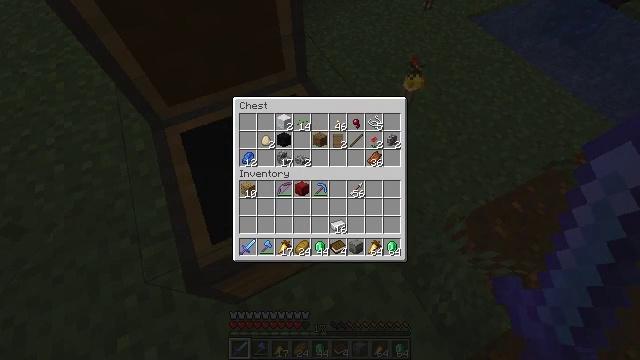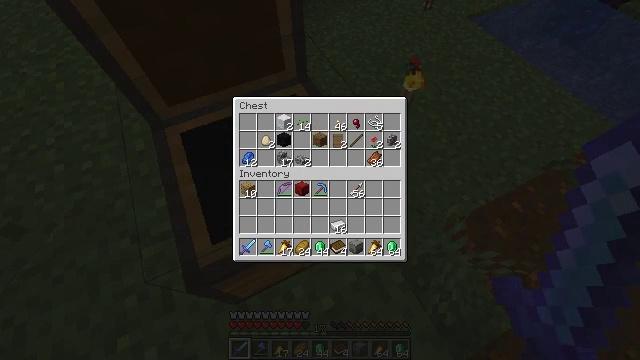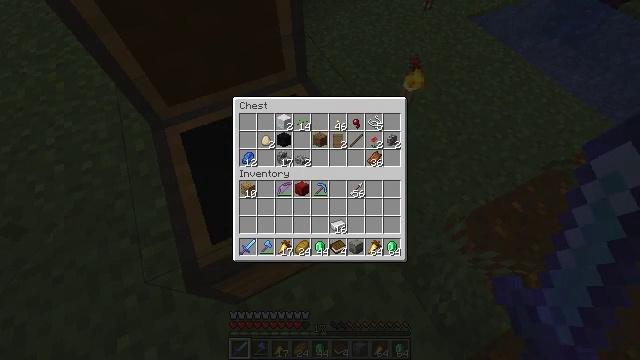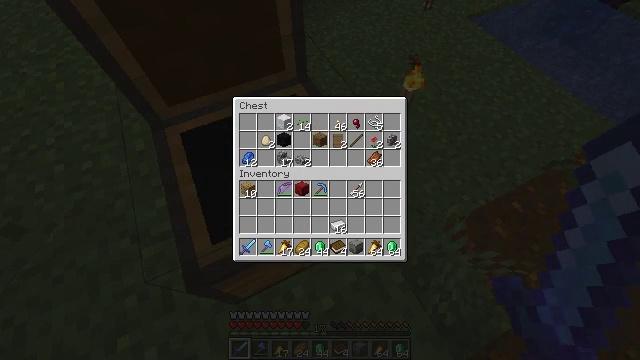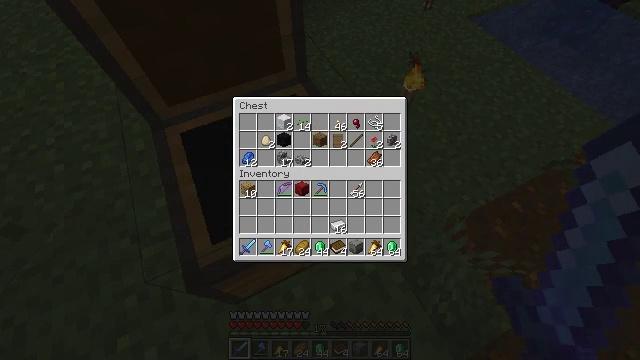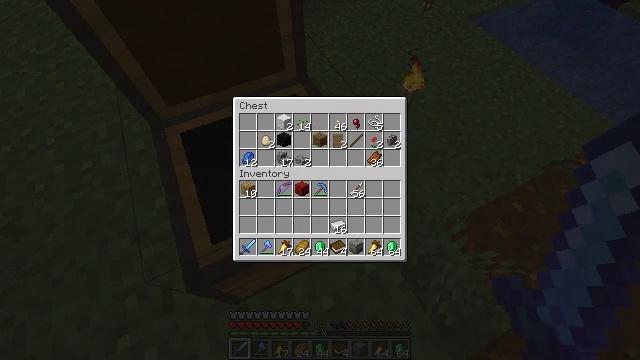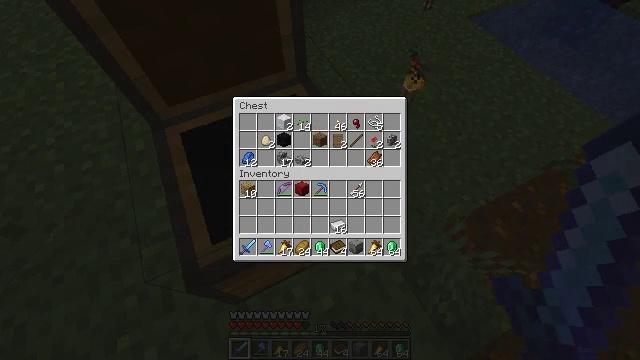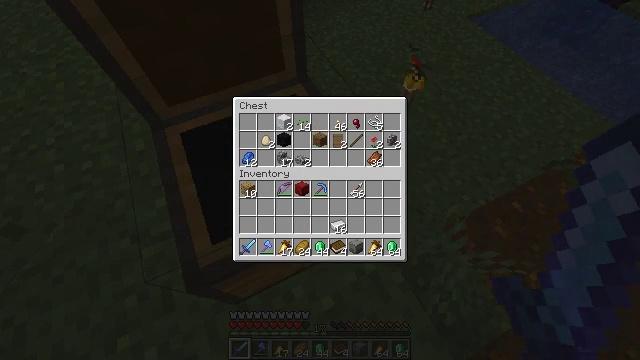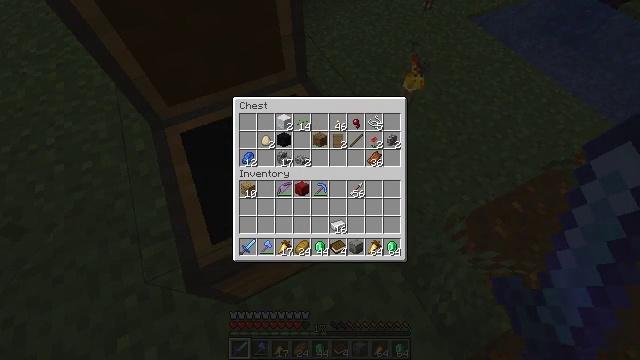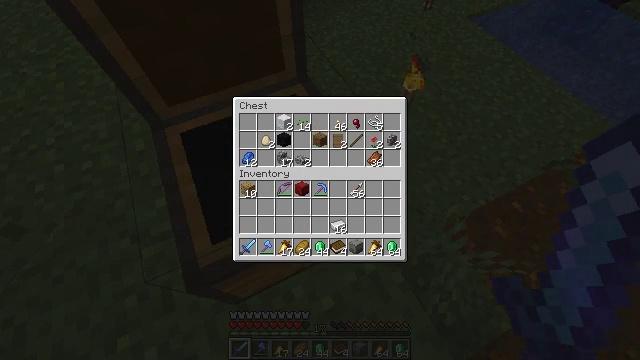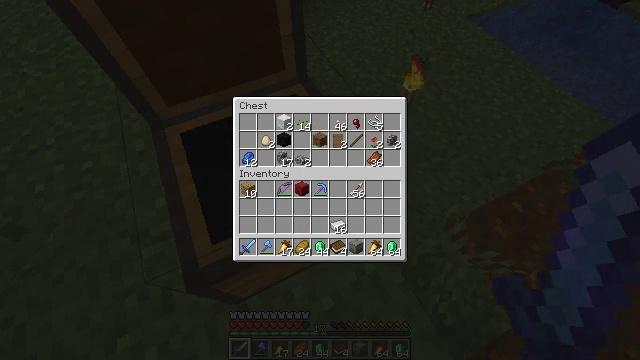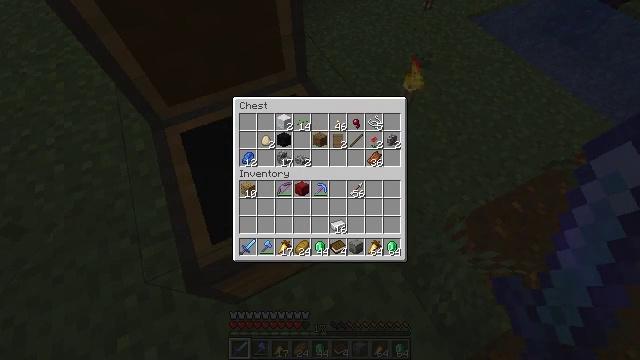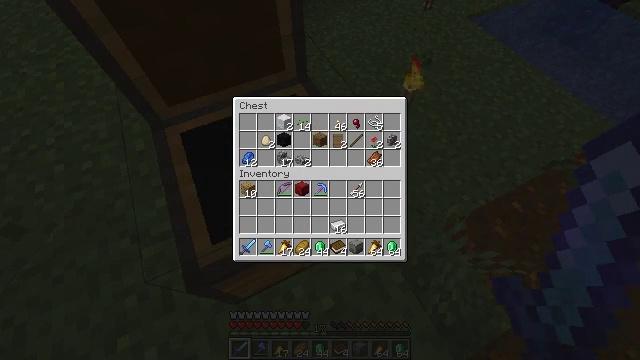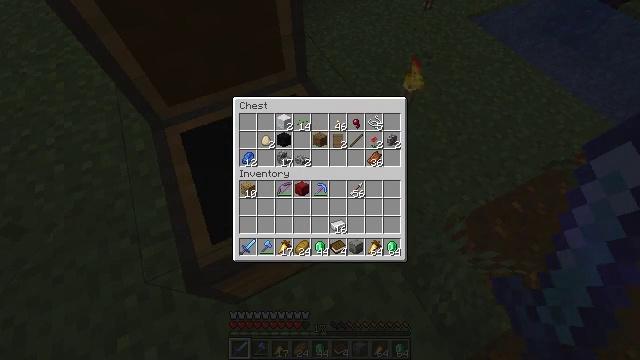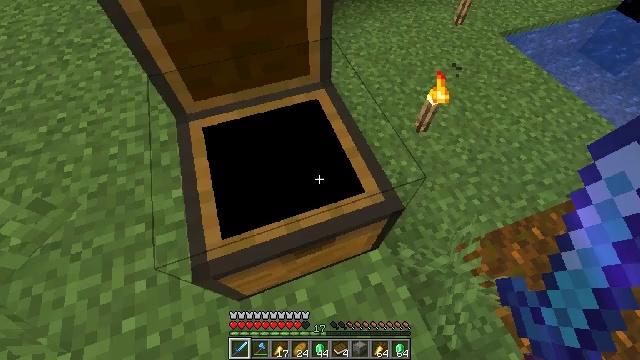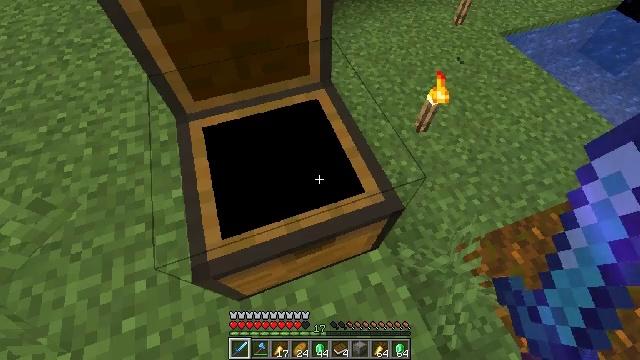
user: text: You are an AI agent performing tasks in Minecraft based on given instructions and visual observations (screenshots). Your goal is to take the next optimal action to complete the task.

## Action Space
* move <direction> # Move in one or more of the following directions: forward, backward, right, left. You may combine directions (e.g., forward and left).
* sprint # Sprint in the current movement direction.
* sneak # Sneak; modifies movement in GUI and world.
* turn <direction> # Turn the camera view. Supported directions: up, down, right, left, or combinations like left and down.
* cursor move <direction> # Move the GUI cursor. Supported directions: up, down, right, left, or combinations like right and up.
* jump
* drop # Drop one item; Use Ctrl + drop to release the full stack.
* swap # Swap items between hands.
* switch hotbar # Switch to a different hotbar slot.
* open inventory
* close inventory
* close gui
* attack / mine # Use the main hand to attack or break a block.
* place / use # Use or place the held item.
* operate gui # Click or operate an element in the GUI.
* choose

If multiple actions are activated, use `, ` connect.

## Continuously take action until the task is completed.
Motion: motion action
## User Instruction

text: Get a golden helmet by crafting.
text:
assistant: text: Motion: sneak, cursor move right and down
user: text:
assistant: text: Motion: sneak, cursor move right
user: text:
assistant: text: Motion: sneak
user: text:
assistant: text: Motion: no_op
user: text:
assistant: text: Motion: cursor move left
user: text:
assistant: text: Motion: no_op
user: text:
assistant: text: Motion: no_op
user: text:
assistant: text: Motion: no_op
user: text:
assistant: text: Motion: no_op
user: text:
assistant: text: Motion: no_op
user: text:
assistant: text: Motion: no_op
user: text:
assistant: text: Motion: cursor move left
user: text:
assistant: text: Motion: cursor move left and up
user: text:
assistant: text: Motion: cursor move left and up, close inventory
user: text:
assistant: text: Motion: close inventory
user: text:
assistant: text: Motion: move forward, close inventory
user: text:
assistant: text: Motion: move forward
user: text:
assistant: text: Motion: move forward, turn left
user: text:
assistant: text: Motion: move forward, sprint, turn left and up, jump
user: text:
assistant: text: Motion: move forward, sprint, turn left and up, jump
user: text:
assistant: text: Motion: move forward, sprint, turn left, jump
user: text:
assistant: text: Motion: move forward, sprint, turn left and up, jump
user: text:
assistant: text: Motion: move forward, sprint, turn left and up, jump
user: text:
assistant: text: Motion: move forward, sprint, turn left and up, jump
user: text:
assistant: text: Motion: move forward, sprint, turn left and up, jump
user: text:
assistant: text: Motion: move forward, sprint, turn right and up, jump
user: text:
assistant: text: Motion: move forward, sprint, turn up, jump
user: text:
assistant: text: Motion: move forward, sprint, jump
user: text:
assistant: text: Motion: move forward, sprint, jump
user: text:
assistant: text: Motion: move forward, sprint, jump